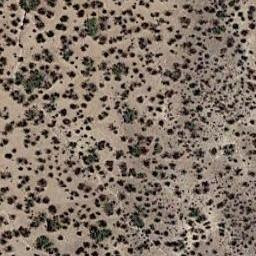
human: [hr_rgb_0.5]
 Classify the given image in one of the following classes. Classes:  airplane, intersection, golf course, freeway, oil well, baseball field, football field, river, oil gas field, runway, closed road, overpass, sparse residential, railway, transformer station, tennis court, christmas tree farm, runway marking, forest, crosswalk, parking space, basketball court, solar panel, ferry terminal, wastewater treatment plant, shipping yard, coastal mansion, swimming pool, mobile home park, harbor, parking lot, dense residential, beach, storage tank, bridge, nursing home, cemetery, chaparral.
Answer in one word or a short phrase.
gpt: chaparral